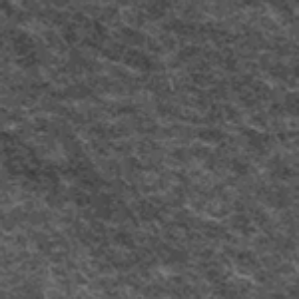
Label: frost